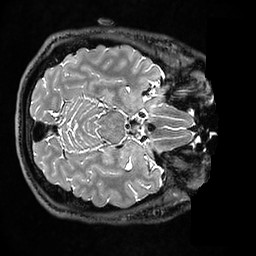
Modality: T2w
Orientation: axial
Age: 35
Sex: male
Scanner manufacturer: ge
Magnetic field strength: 3 T
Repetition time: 3.202 s
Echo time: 0.05892 s